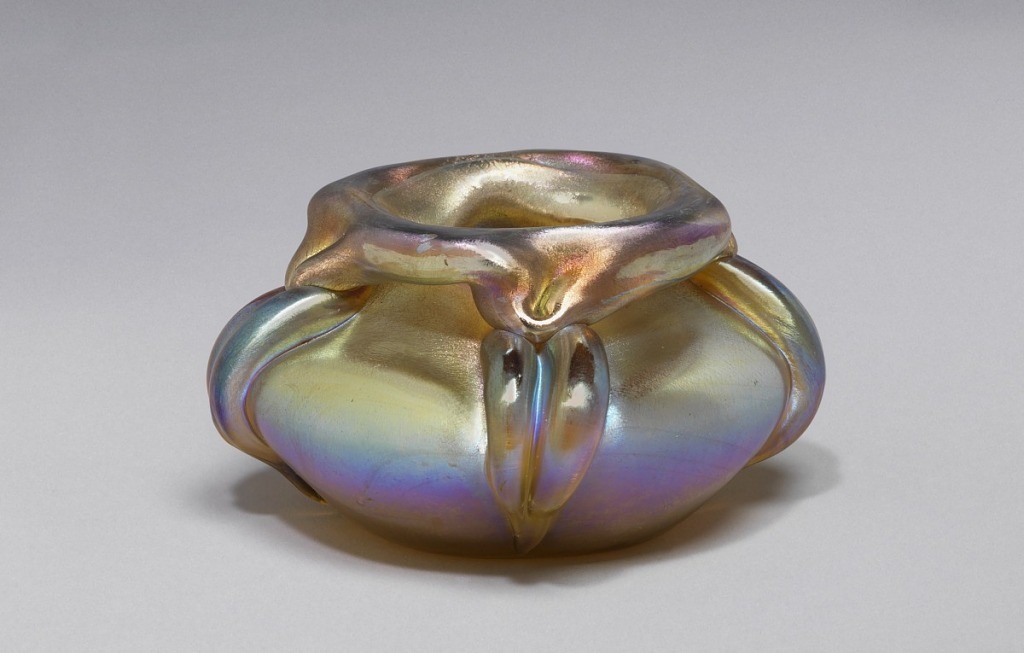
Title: Vase
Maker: Tiffany Glass and Decorating Company, American, 1892 - 1900
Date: ca. 1895-96
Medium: glass
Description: Iridescent blue, purple and yellow. Free-blown body, depressed sphere in shape, somewhat squared in plan. Heavy, rolled-over rim from squarish opening, drawn irregularly down and attached to applied heavy double threads, accenting four "corners" of body, and diminishing to points, near bottom. Depressed center on underside.